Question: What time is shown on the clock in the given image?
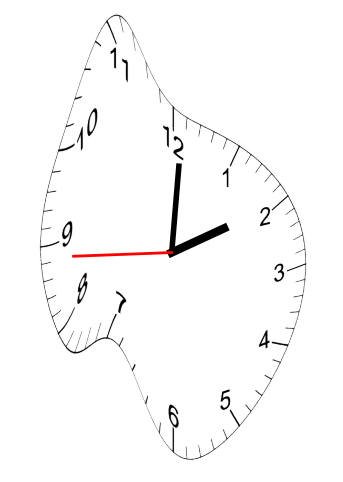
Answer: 02:00:44